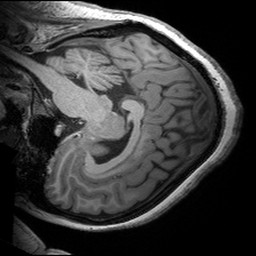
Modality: T1w
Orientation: sagittal
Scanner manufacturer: siemens
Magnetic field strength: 3 T
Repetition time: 2.53 s
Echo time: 0.00299 s